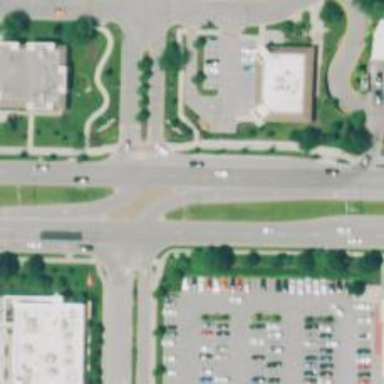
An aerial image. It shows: Solid road edge marking is visible.